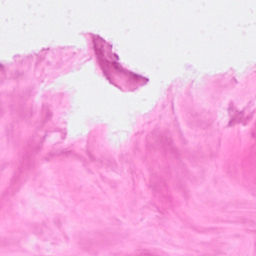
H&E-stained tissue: Breast